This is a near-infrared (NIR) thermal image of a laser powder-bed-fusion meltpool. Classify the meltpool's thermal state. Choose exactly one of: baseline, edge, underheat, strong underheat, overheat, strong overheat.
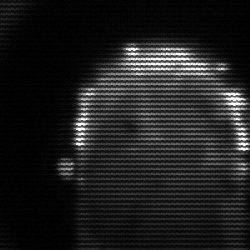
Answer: baseline